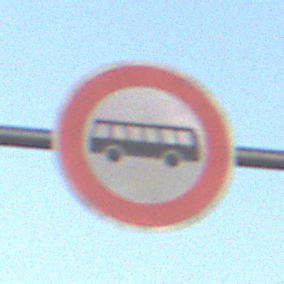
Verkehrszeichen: VerbotKraftomnibusse
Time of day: SunriseSunset
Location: Outdoor (Nature)
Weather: PartlyCloudy
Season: NotSpecified
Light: Natural